Field crop: maize
Growth stage: 2
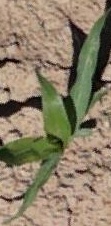
Species: maize